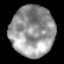
Tissue: lung
Cell type: Epithelial cells
Senescence score: 0.1913
Nuclear area (px): 2183
Mean DAPI intensity: 149.294